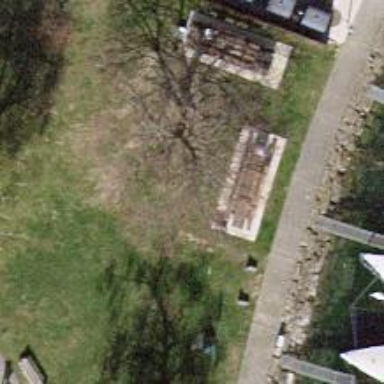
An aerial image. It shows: Brown bench.